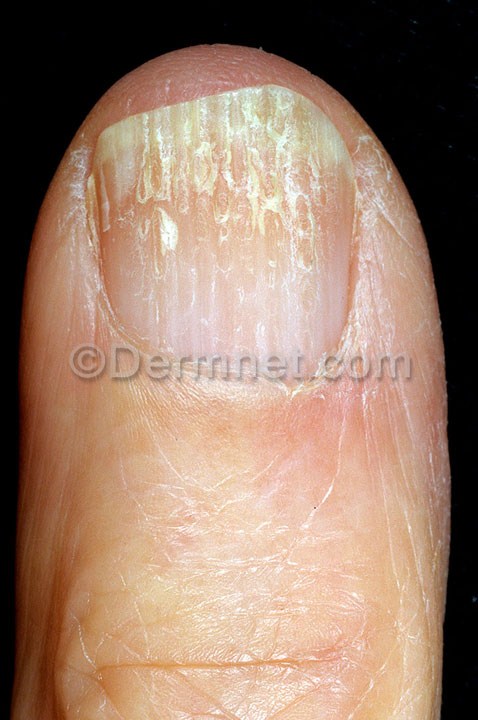
Disease: Nail Fungus and other Nail Disease